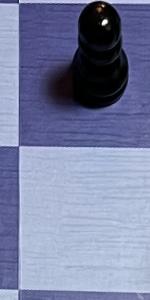
Label: Empty